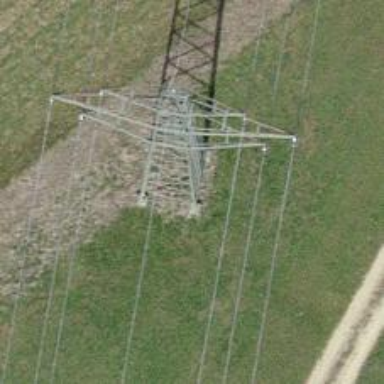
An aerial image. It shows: Power tower.